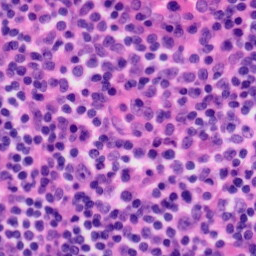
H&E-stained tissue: Tonsil